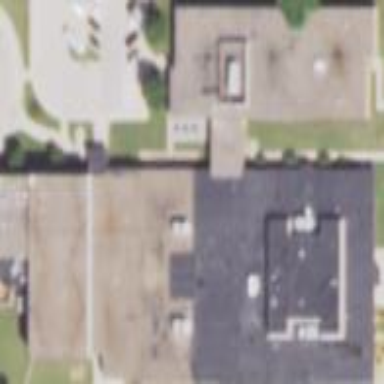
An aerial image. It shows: School building.